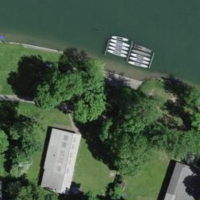
EUNIS habitat code: 55
Species observed at this site:
Allium ursinum
Lamium galeobdolon